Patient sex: M
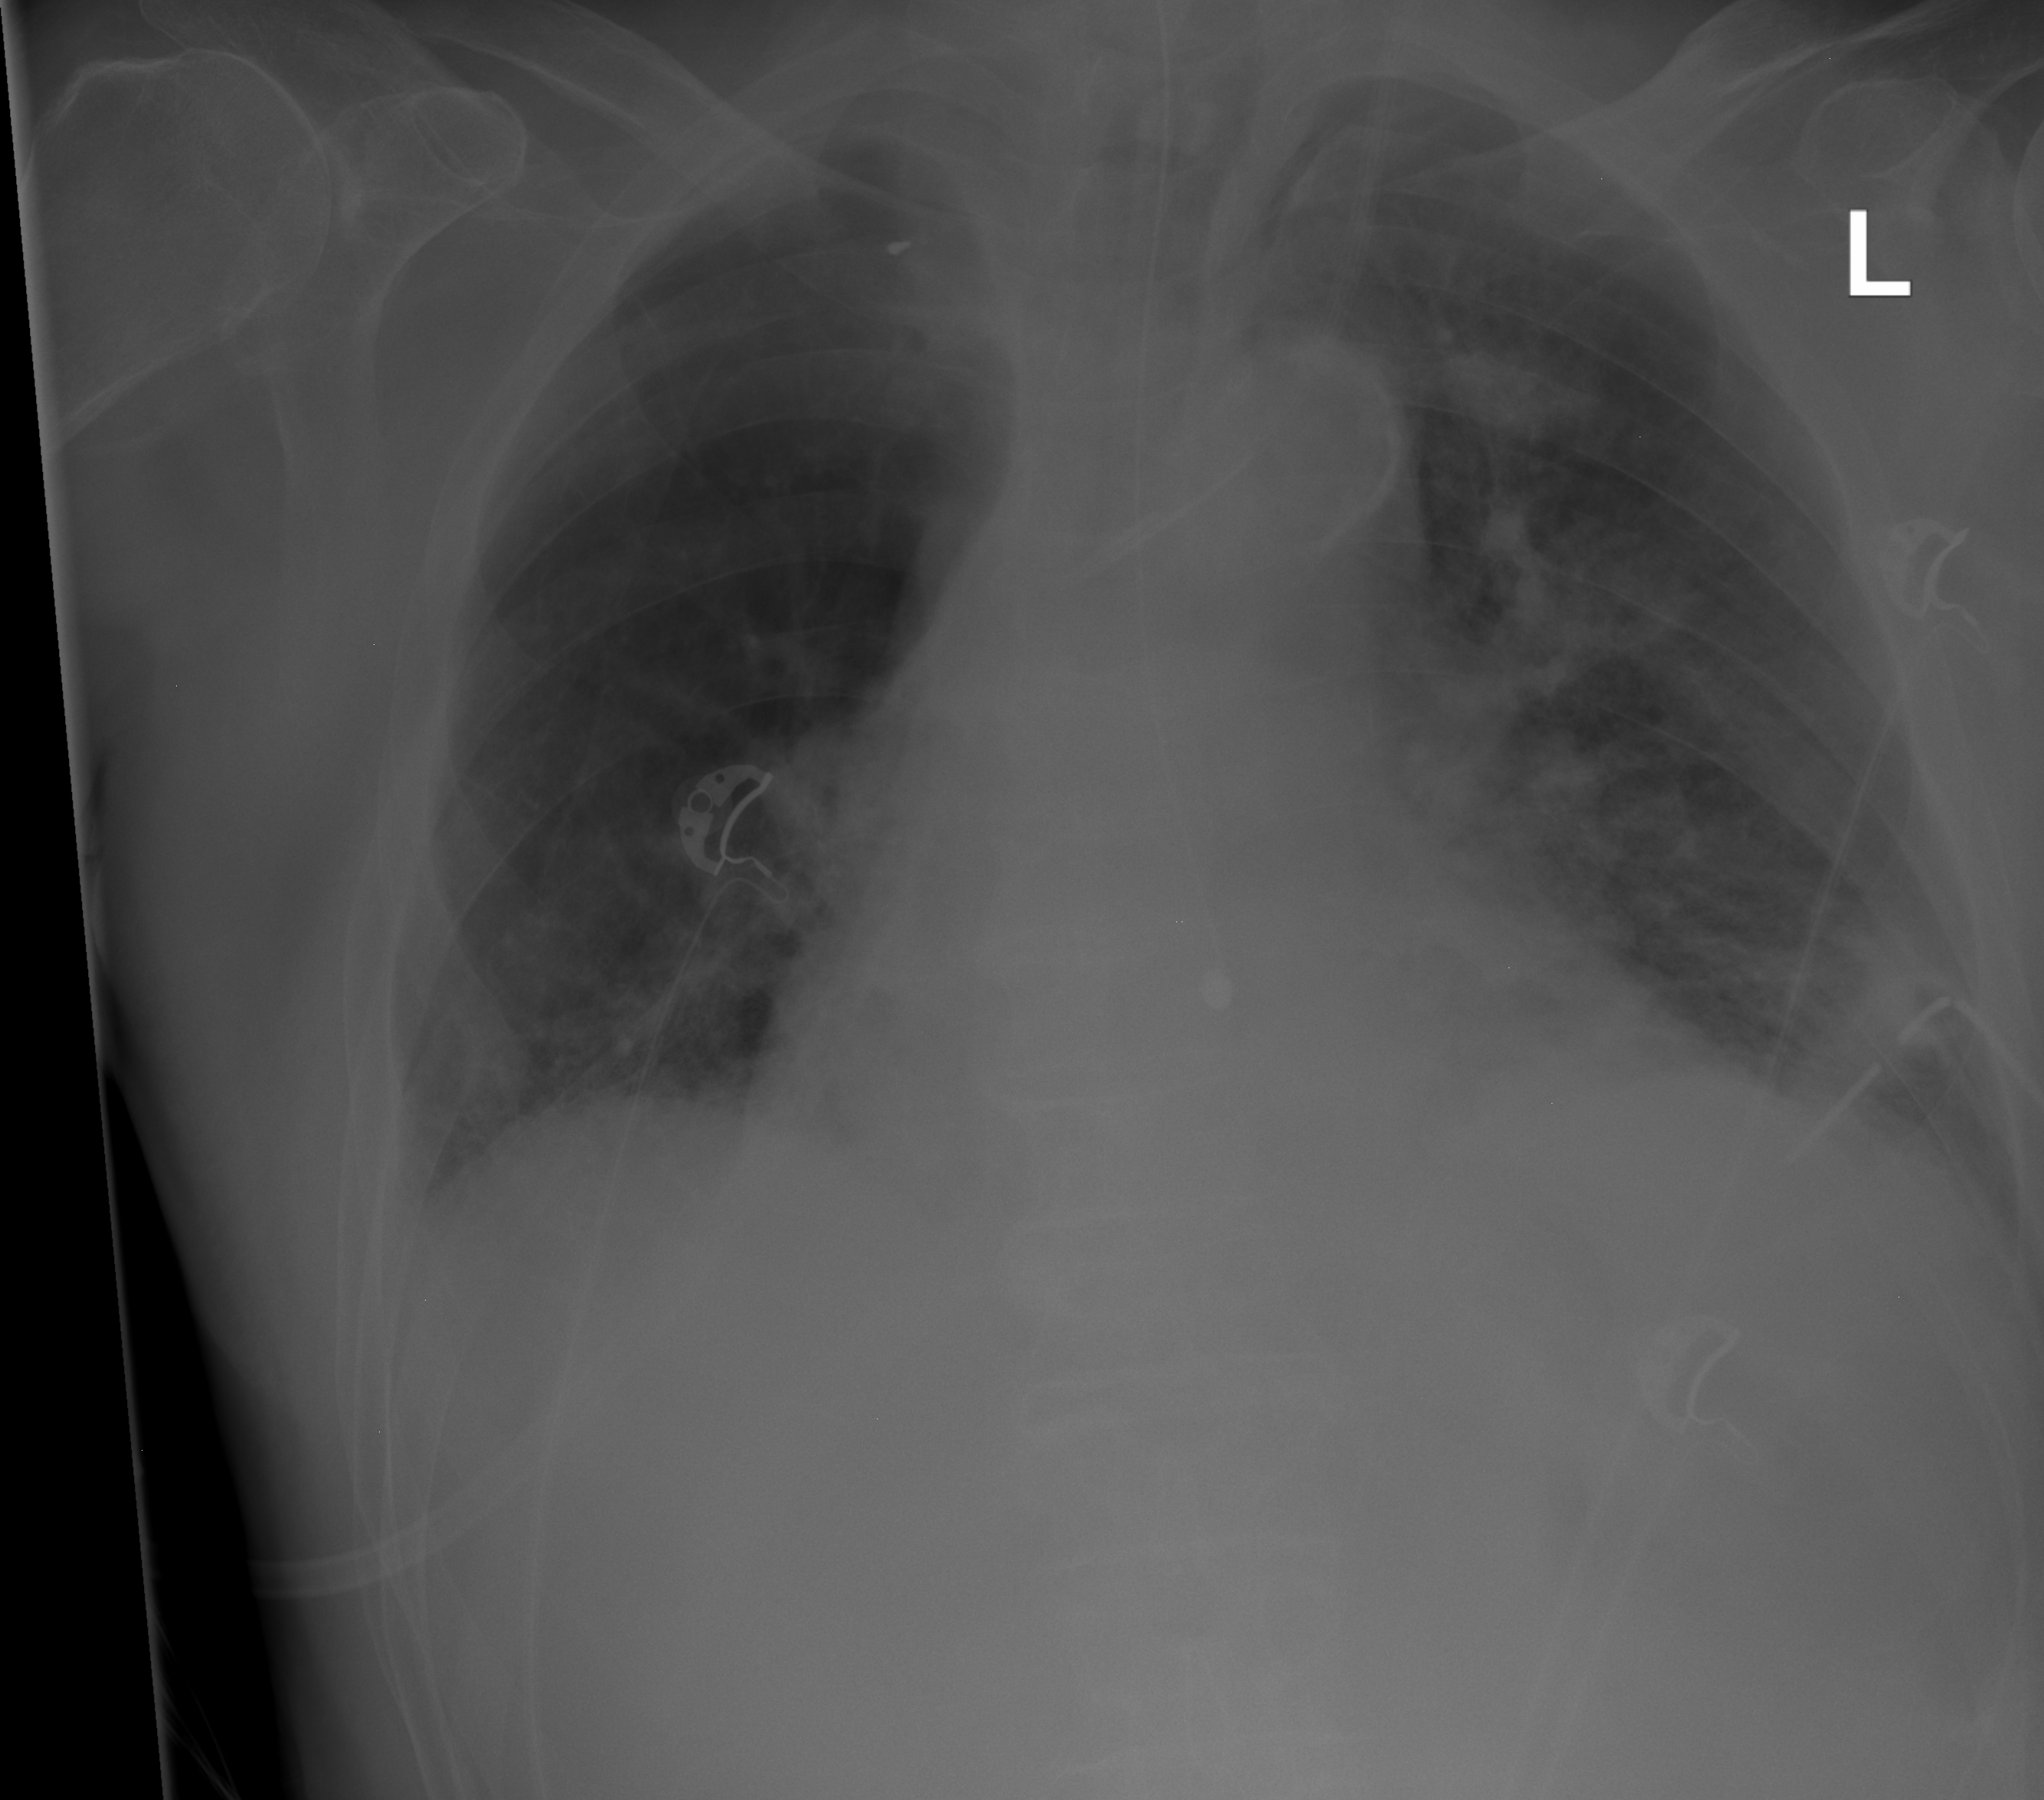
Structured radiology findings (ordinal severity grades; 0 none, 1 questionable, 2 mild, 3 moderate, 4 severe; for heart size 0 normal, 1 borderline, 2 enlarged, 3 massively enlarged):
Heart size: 1
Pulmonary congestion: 0
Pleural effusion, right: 0
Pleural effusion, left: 2
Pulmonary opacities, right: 0
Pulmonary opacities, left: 3
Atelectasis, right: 2
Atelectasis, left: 3